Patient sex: F
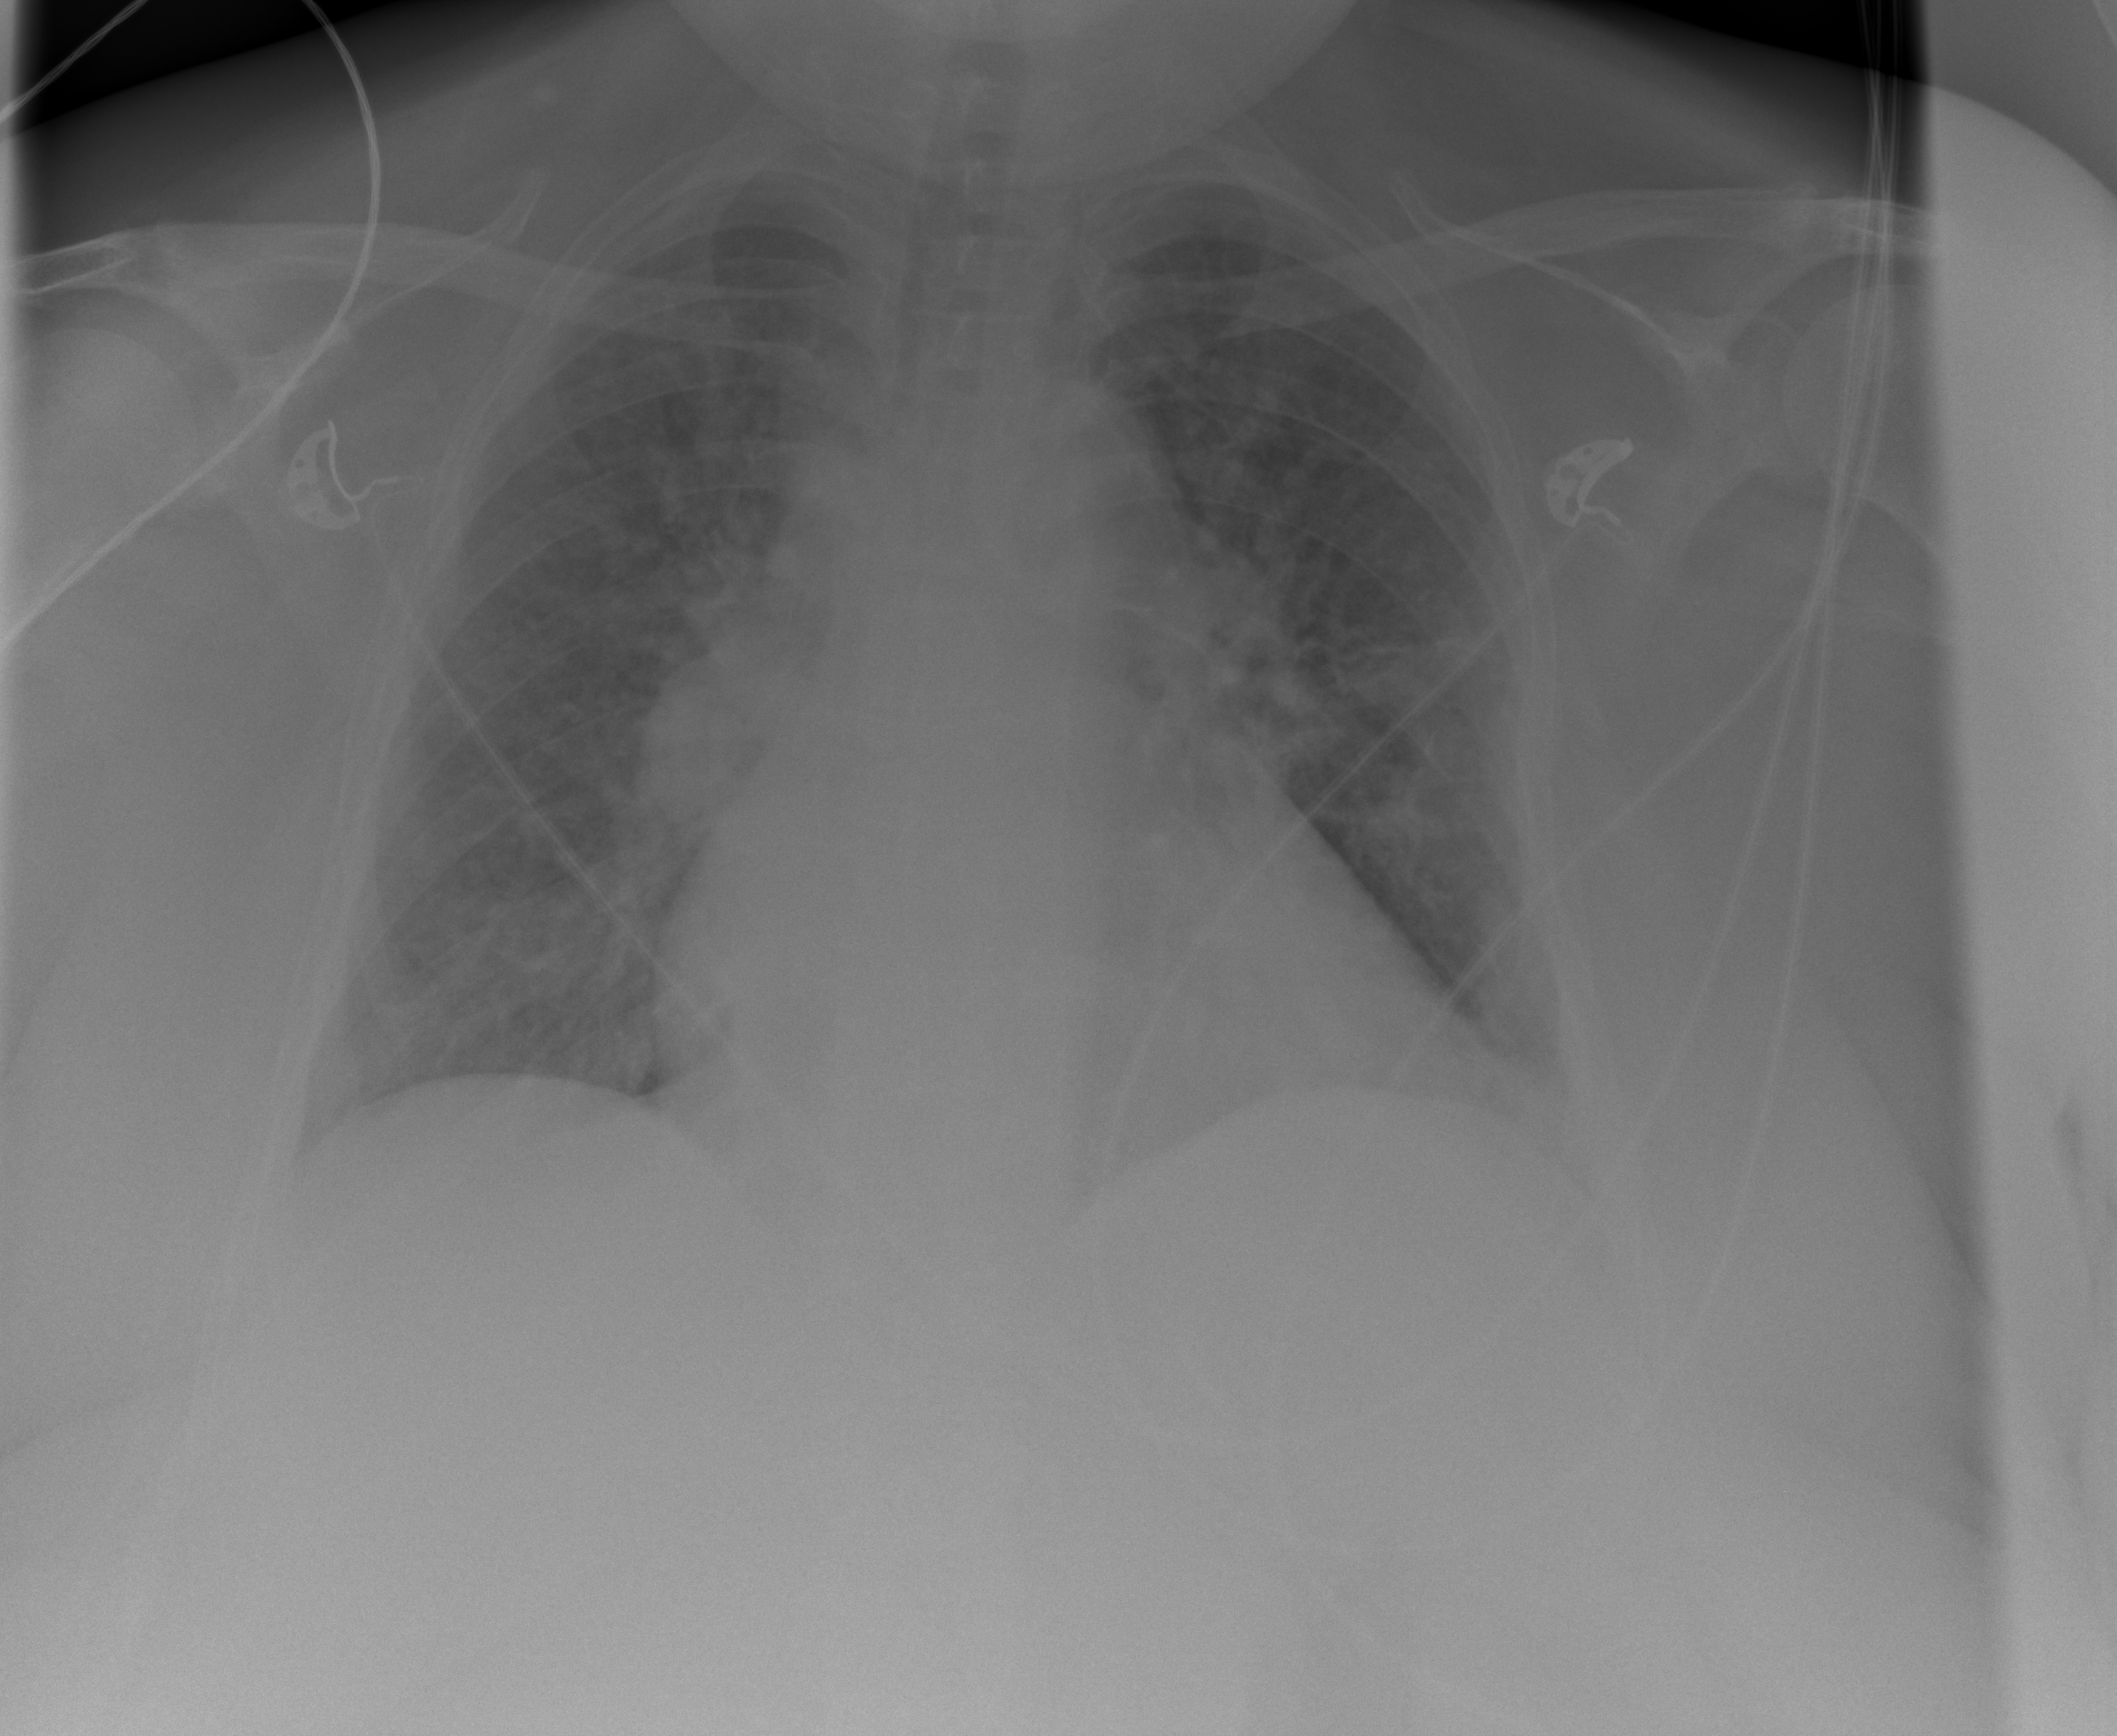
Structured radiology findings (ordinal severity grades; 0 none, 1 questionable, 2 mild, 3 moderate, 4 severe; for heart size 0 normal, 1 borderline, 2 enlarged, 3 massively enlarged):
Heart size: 2
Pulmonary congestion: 2
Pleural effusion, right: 0
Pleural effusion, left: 0
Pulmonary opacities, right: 2
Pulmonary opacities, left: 2
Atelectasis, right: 0
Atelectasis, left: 2